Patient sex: M
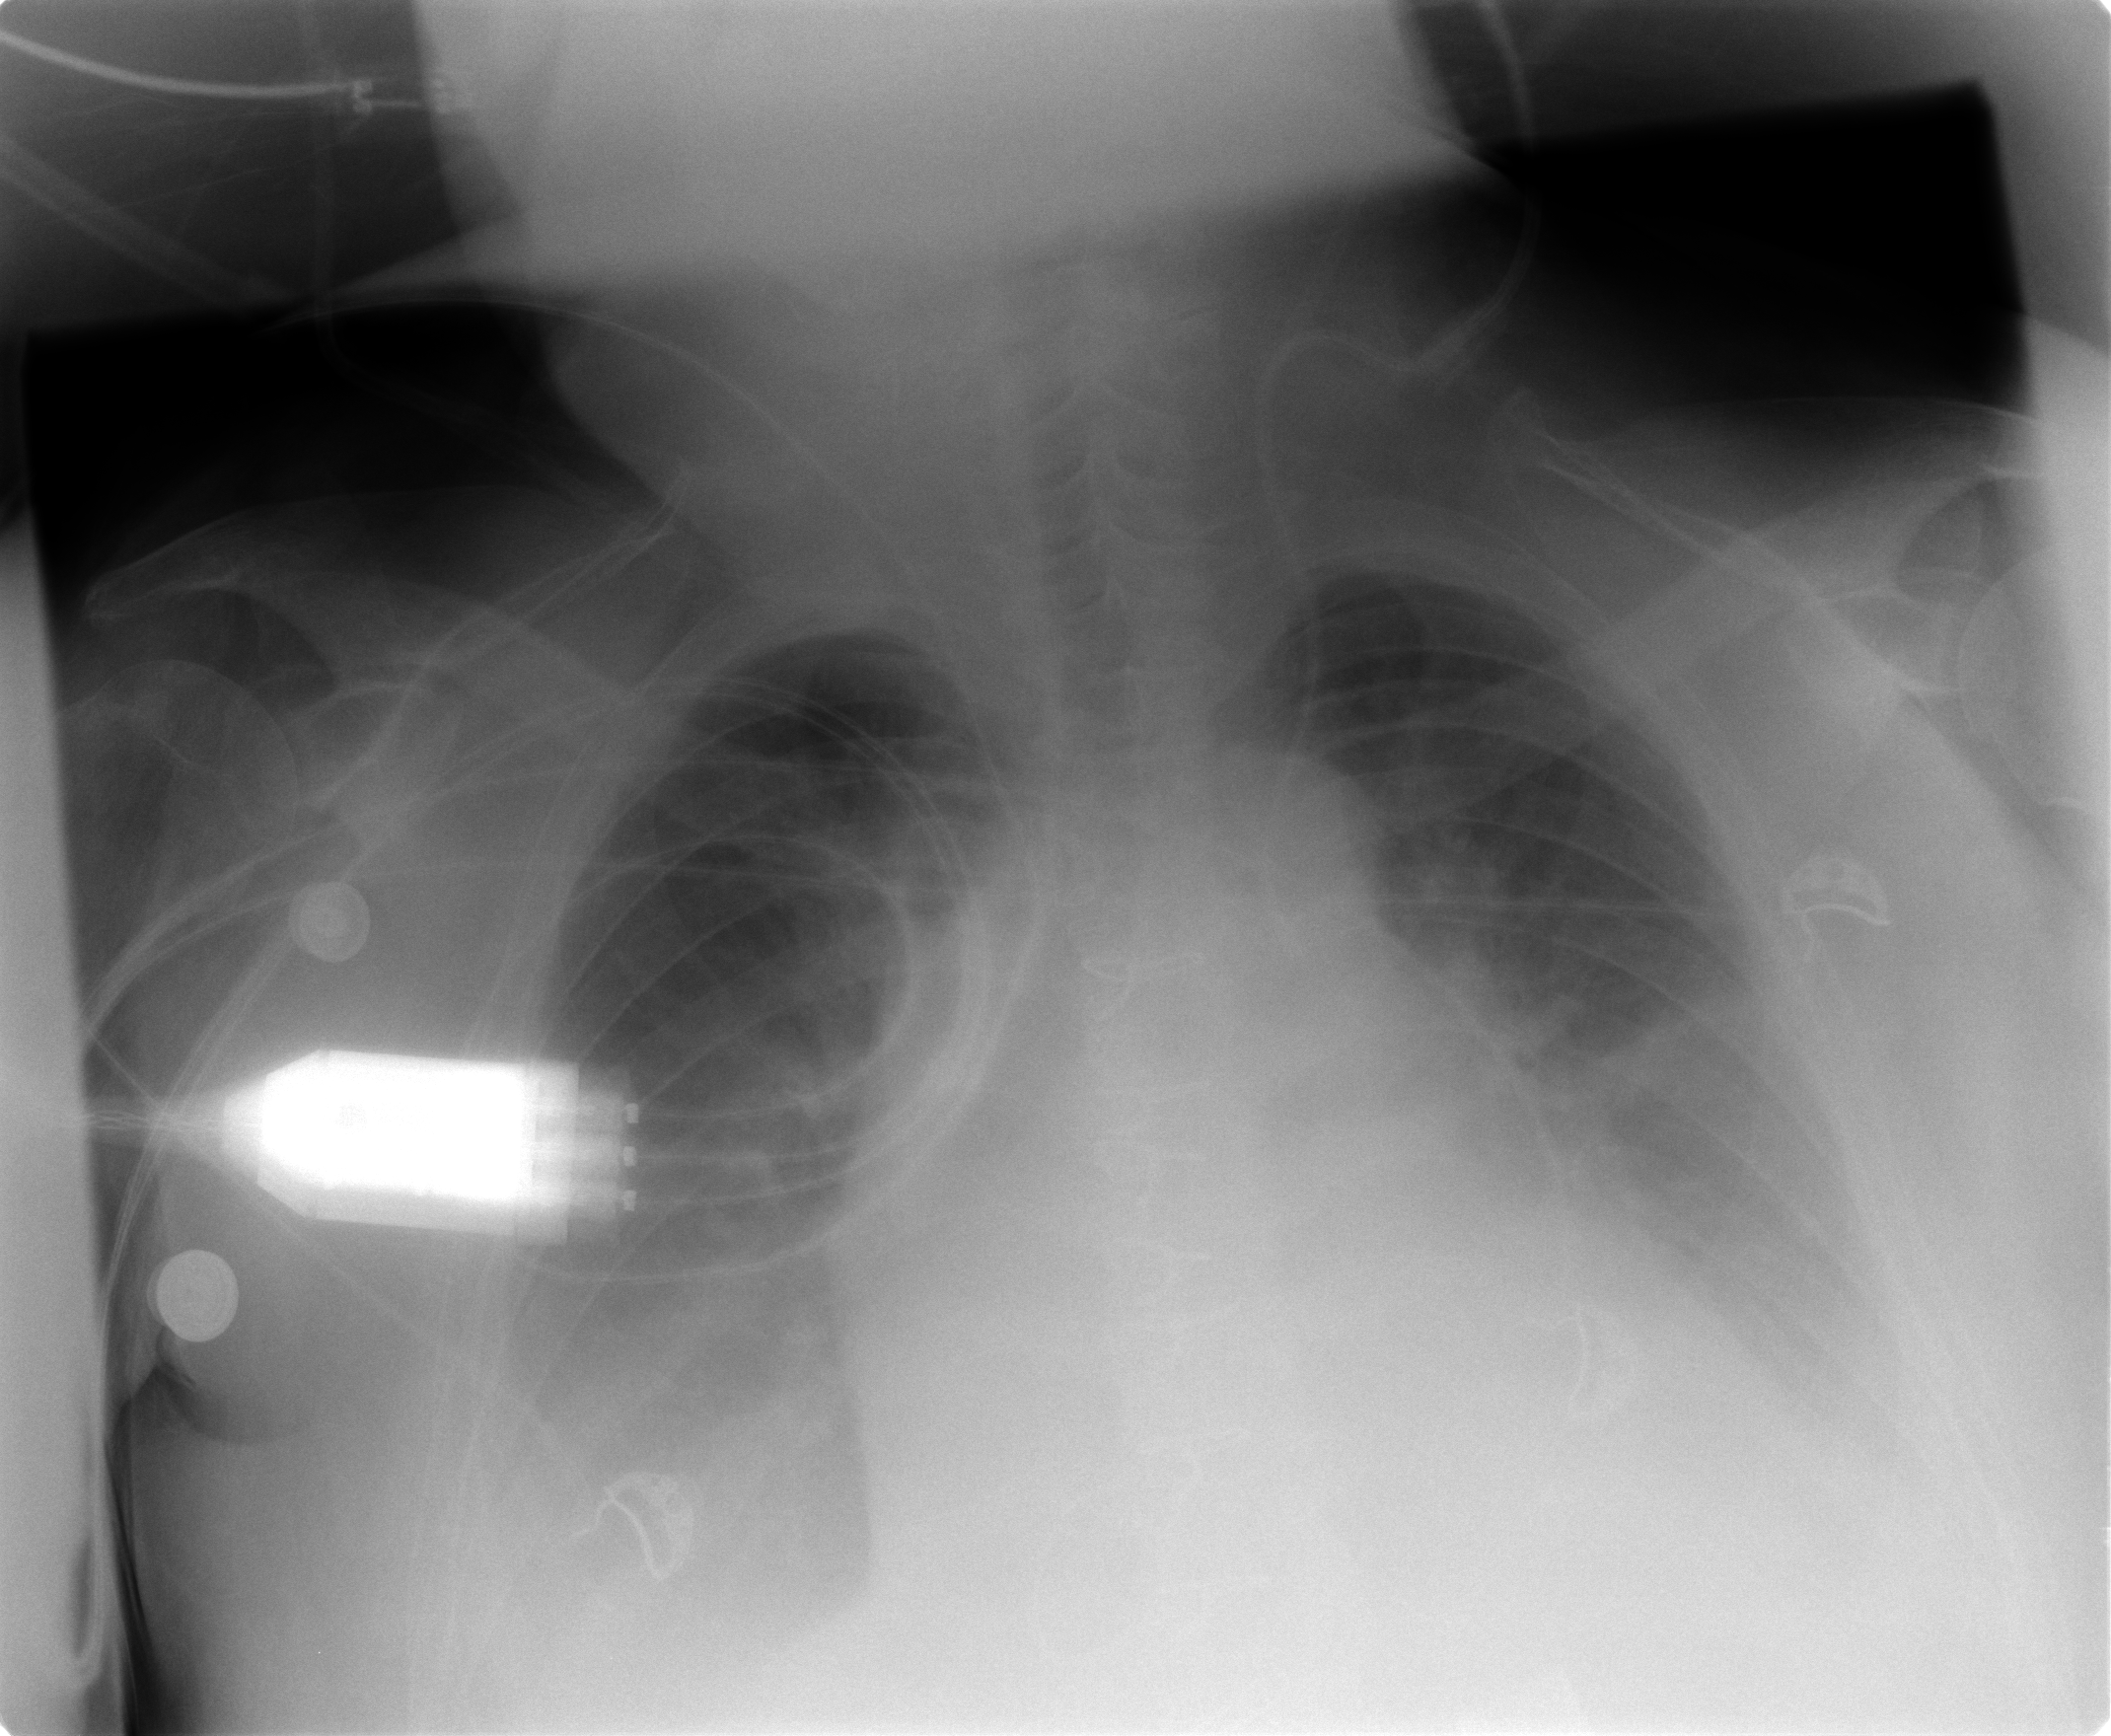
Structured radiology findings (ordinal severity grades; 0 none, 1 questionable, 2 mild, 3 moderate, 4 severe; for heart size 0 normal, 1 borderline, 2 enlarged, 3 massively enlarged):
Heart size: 2
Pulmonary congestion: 2
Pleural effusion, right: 3
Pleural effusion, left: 3
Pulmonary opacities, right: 0
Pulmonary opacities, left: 0
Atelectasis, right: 2
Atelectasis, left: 2